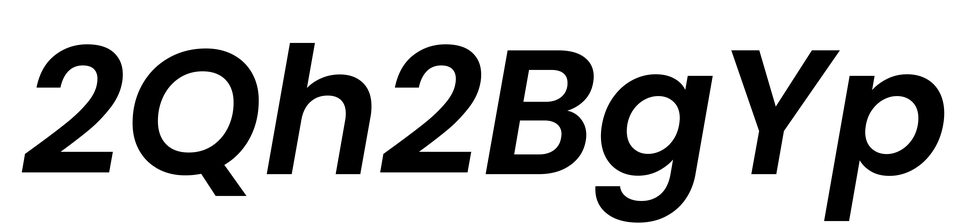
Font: Poppins-SemiBoldItalic